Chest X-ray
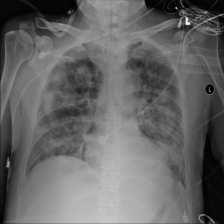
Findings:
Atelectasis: negative
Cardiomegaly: negative
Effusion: negative
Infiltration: negative
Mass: negative
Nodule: negative
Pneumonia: negative
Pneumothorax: negative
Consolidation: negative
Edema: negative
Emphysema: negative
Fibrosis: negative
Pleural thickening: negative
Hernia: negative